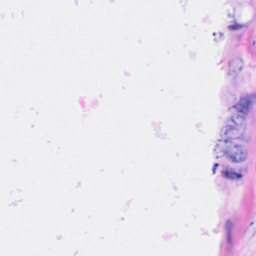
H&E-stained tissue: Breast